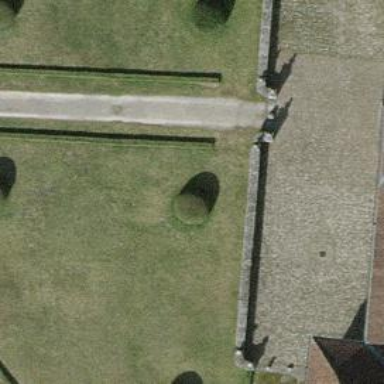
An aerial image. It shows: Wall is shown in the image.